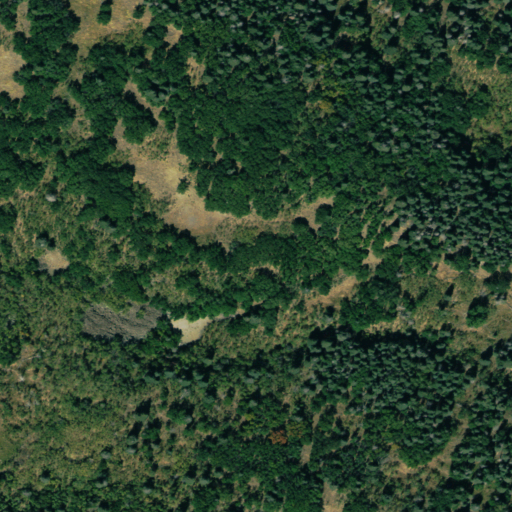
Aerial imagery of plain(s) in Colorado named Julius Parks containing deciduous forest, shrub, mixed forest, and evergreen forest